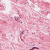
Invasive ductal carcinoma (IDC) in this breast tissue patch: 0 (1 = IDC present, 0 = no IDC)